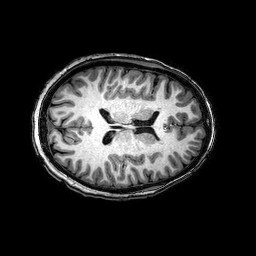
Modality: T1w
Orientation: axial